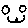
Label: smiley face